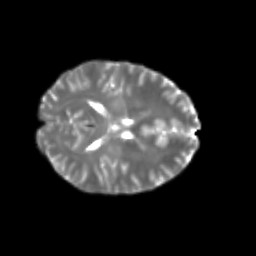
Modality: T2w
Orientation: axial
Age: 23
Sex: female
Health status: healthy
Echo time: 0.074 s